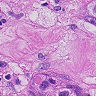
Metastatic tissue present: yes